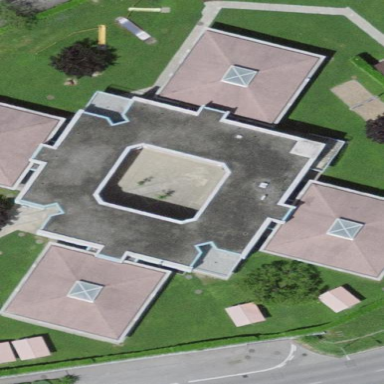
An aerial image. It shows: Public building.